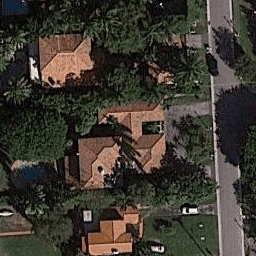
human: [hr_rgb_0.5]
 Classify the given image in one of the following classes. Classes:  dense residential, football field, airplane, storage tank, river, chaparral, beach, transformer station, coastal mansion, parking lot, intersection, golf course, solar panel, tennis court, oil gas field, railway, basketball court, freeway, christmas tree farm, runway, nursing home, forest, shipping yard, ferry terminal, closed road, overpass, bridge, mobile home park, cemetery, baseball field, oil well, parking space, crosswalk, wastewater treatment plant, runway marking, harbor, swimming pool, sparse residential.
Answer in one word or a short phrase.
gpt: coastal mansion